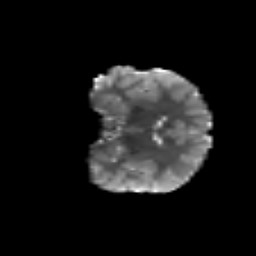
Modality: T2w
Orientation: coronal
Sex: male
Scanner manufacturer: siemens
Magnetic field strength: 3 T
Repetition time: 5 s
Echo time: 0.071 s